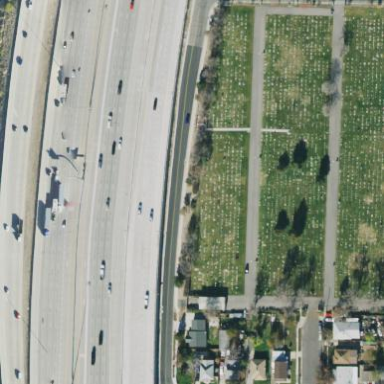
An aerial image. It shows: Cemetery.